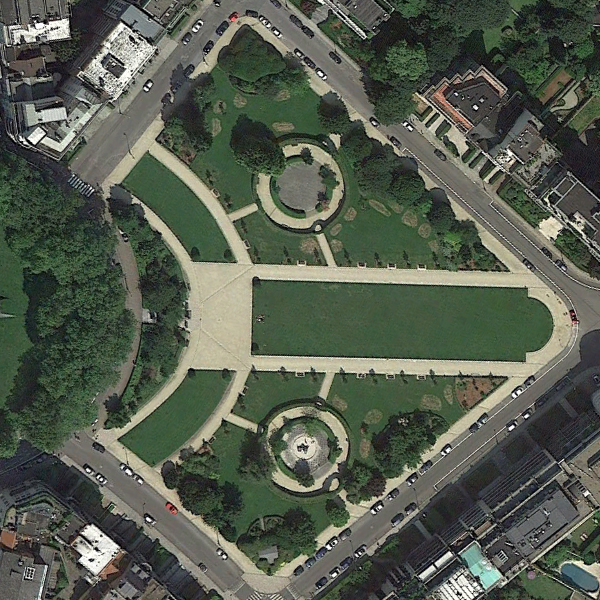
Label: Square